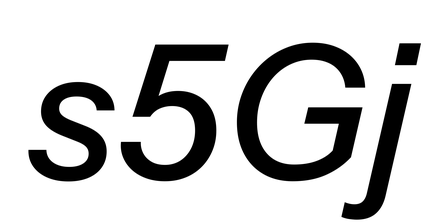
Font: InstrumentSans-Italic_Medium_Italic